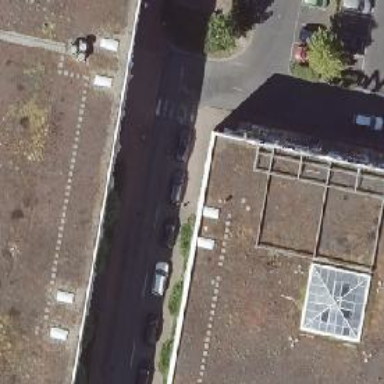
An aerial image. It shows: Footway.